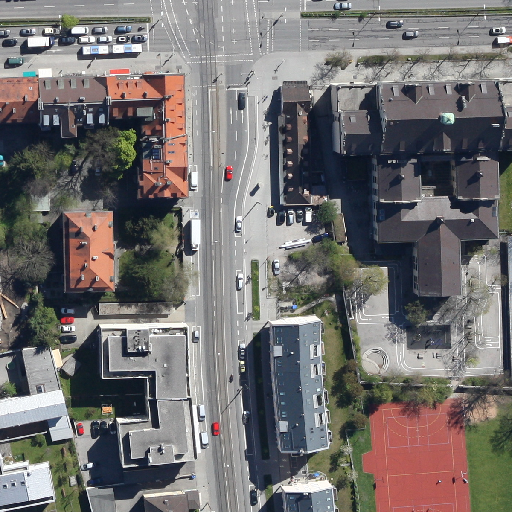
Referring expression: truck